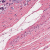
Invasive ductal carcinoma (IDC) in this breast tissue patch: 1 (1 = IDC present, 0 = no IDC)